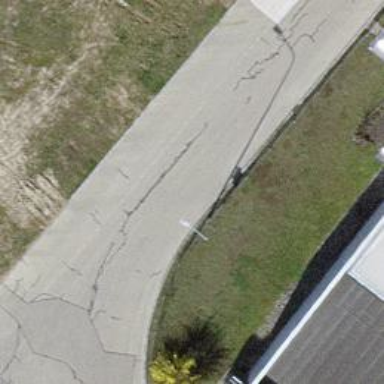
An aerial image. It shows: Unclassified road with asphalt surface.